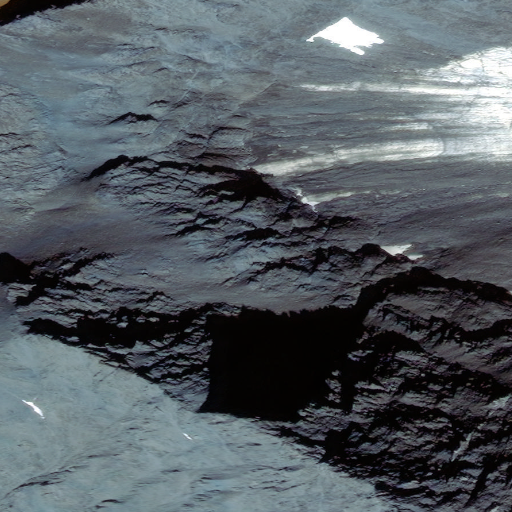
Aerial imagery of mountain in Alaska named Raggedtop Mountain containing only unknown